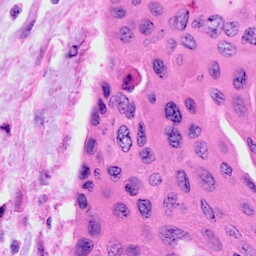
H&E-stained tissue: Cervix